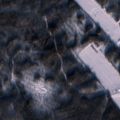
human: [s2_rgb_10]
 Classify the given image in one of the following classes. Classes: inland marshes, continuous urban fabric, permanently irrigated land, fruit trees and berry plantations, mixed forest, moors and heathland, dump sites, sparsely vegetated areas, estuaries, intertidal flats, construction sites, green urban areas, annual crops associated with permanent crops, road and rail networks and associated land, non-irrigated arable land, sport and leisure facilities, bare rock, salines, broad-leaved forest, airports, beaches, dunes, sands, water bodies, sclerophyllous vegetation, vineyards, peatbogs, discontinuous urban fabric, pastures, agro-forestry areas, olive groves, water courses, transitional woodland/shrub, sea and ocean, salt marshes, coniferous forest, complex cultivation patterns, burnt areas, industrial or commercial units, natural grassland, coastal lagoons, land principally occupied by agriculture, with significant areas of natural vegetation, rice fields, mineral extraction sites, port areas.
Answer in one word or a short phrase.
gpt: coniferous forest, transitional woodland/shrub